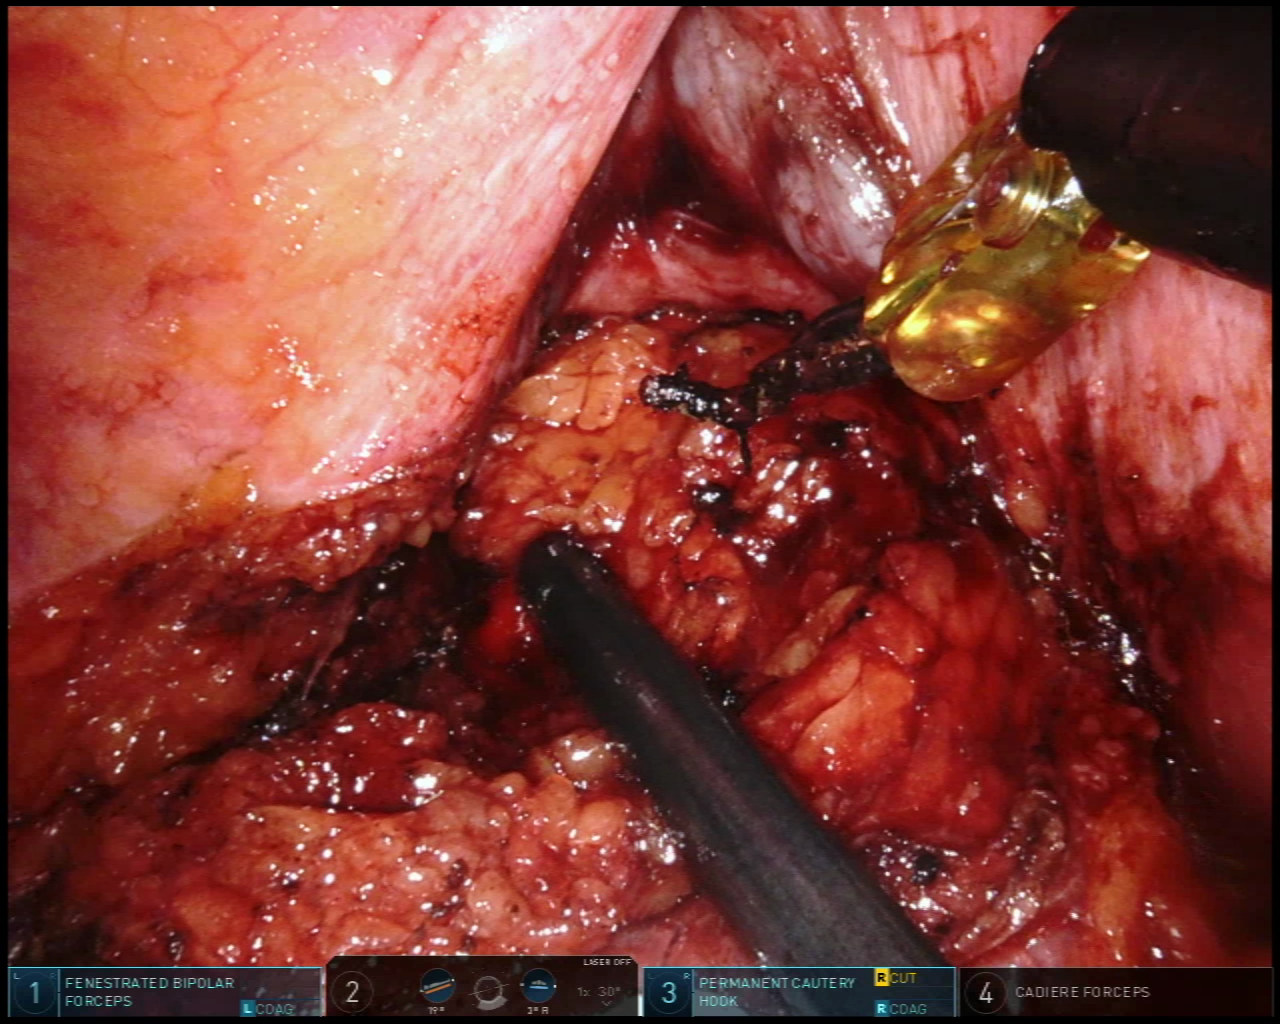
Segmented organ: vesicular_glands
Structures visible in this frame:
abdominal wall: no
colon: no
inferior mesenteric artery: no
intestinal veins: no
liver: no
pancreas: no
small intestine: no
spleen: no
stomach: no
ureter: no
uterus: no
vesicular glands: yes